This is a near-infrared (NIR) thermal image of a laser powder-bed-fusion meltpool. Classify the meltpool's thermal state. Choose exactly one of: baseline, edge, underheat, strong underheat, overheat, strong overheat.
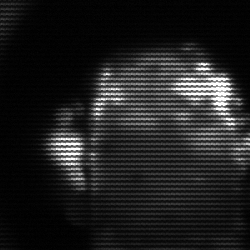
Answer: baseline